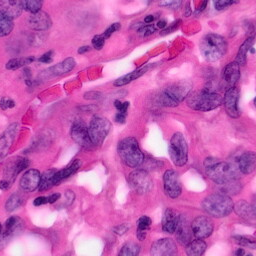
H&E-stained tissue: Pancreatic